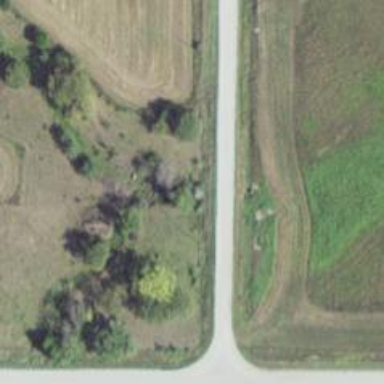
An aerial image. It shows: Culvert tunnel.